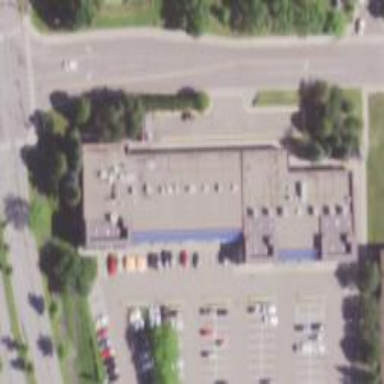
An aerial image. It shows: Fitness center located in leisure land.